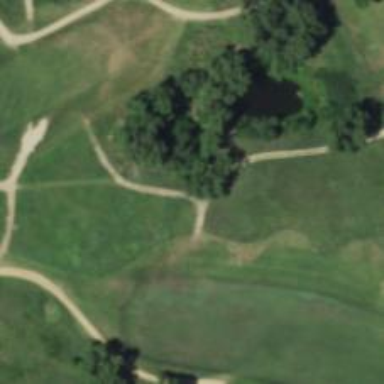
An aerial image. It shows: Path for golf carts.